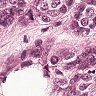
Metastatic tissue present: yes